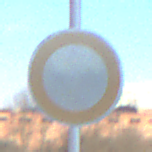
Verkehrszeichen: VerbotFahrzeugeAllerArt
Umgebung: Outdoor, Nature
Tageszeit: MorningAfternoon
Wetter: PartlyCloudy
Licht: Natural
Jahreszeit: NotSpecified
Kontrast: HighContrast